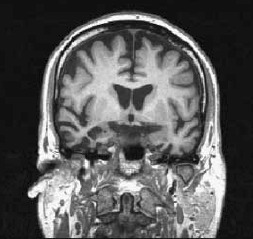
Label: notumor